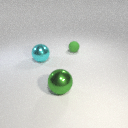
large cyan metal sphere in front of small green rubber sphere